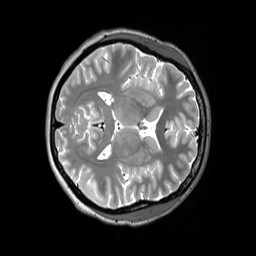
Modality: T2w
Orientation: axial
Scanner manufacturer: siemens
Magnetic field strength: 3 T
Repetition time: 3.2 s
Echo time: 0.406 s